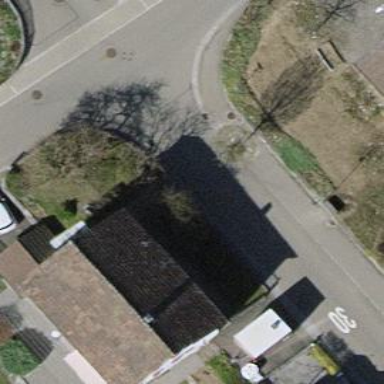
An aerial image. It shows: Building with gabled roof.